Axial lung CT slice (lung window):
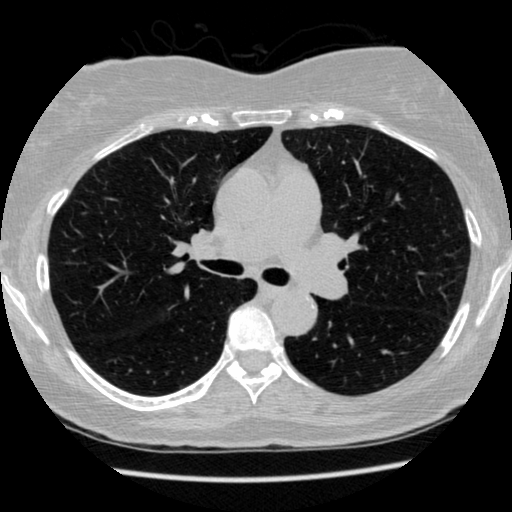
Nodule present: no